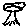
Label: tree